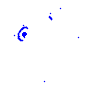
Particle: electron